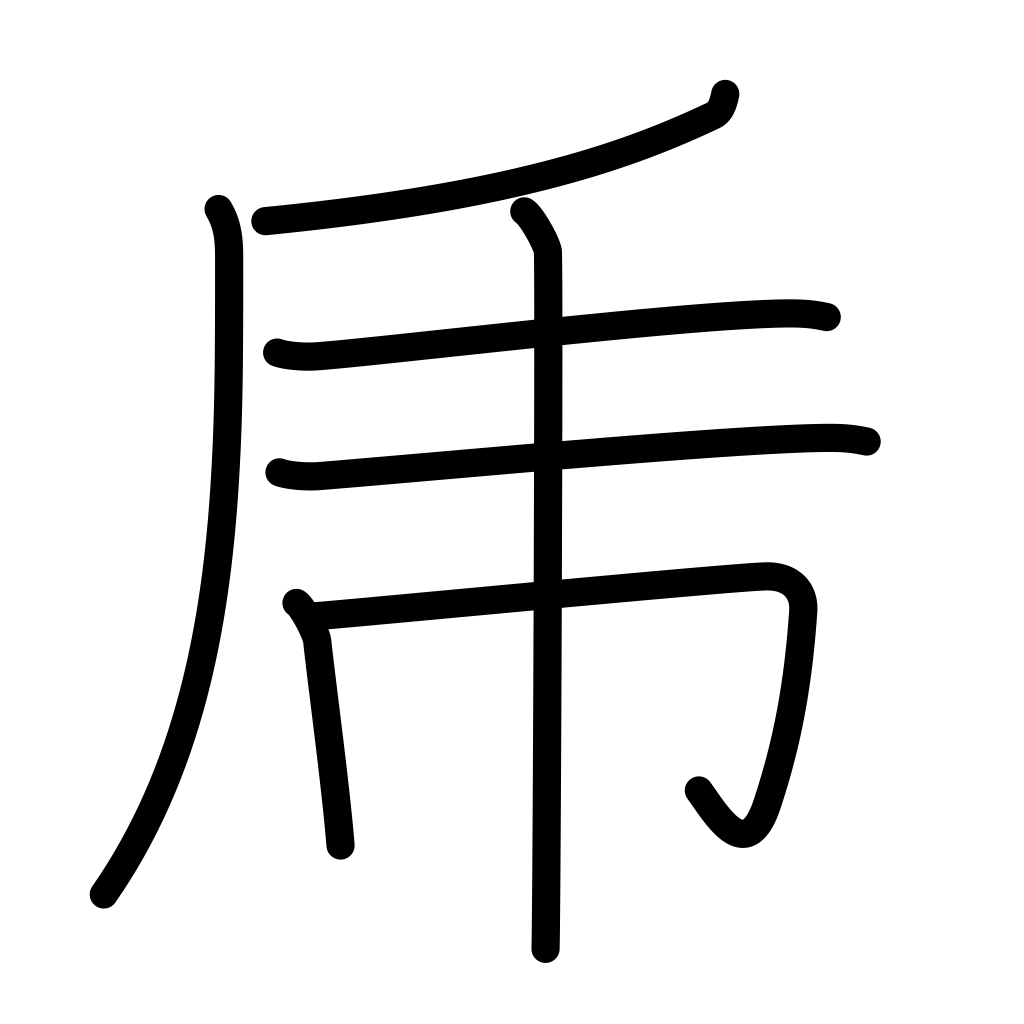
Meaning: tiger, brave, fierce, surname